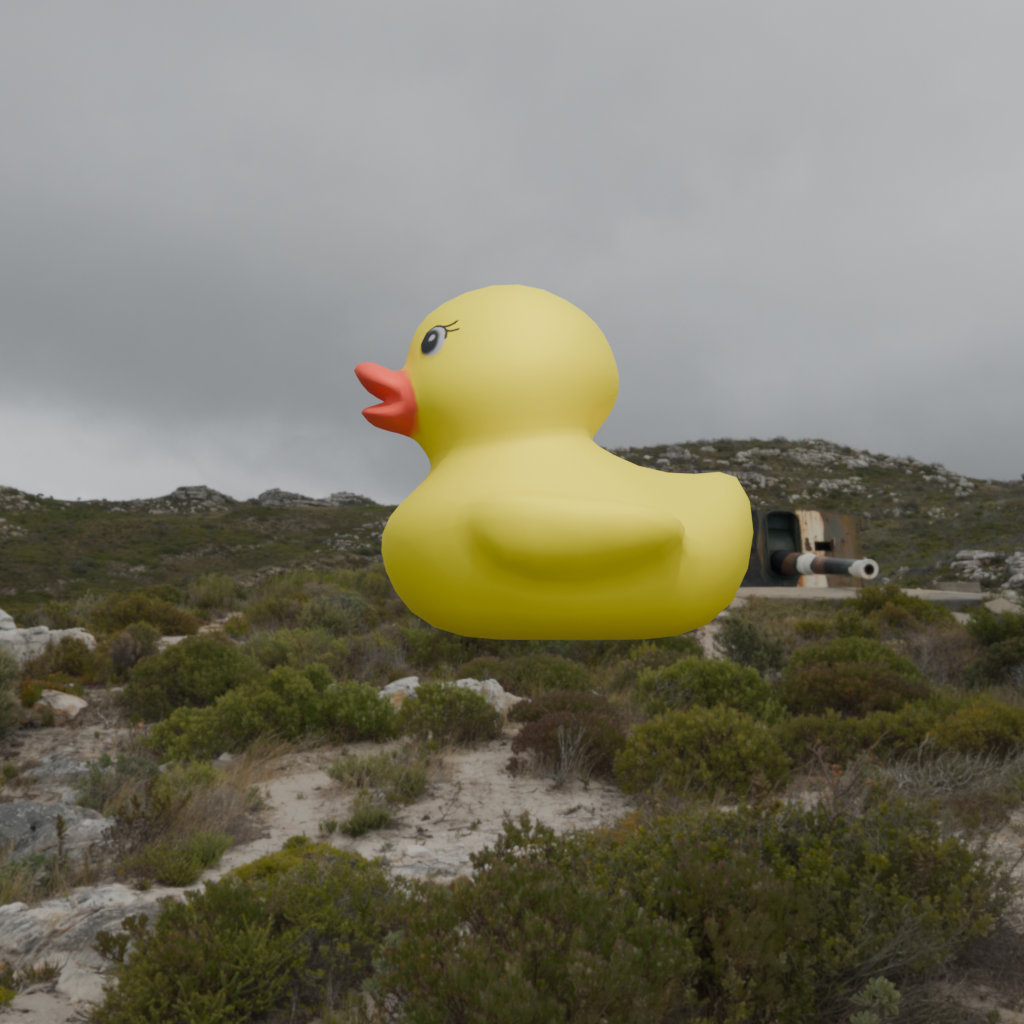
an image of a yellow rubber duck seen from <left> rocky landscape with a cloudy view of the sea.